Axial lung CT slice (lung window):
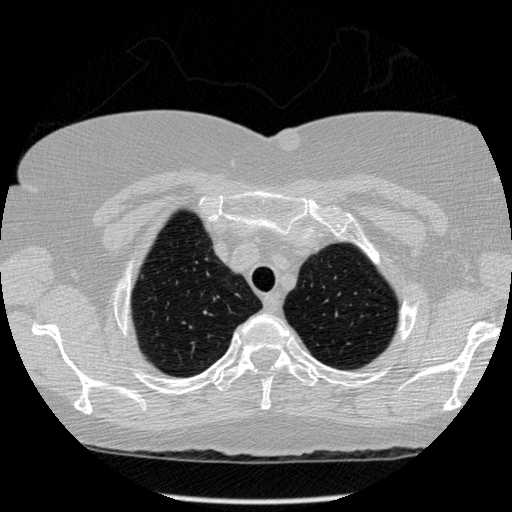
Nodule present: no